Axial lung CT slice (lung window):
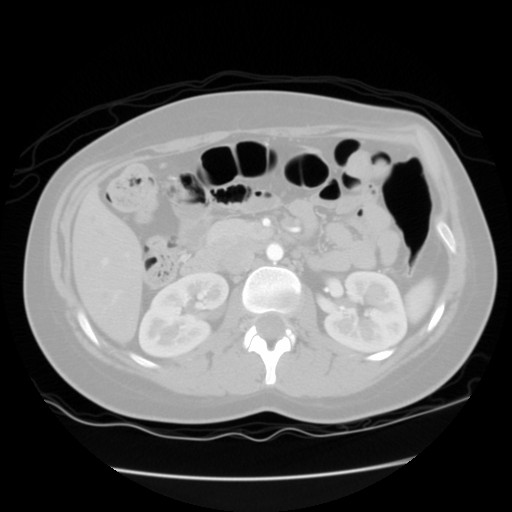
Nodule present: no